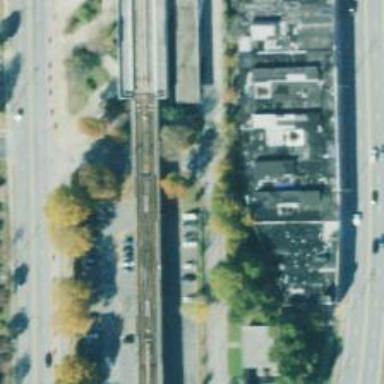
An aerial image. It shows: Railway bridge with electrified lines.